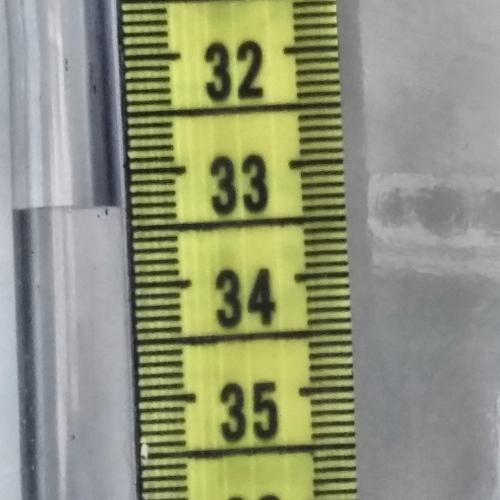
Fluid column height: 33.3 cm